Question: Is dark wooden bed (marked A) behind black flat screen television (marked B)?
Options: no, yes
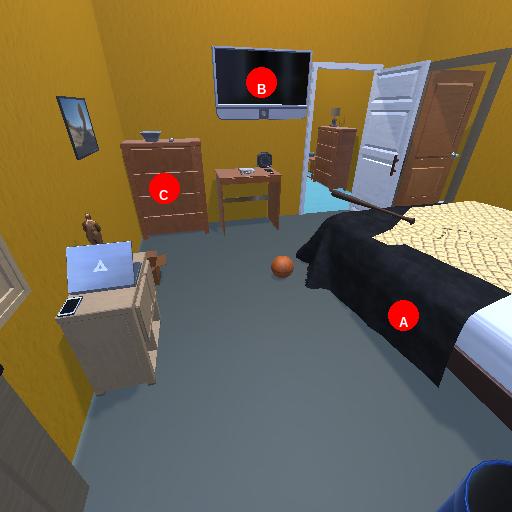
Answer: no